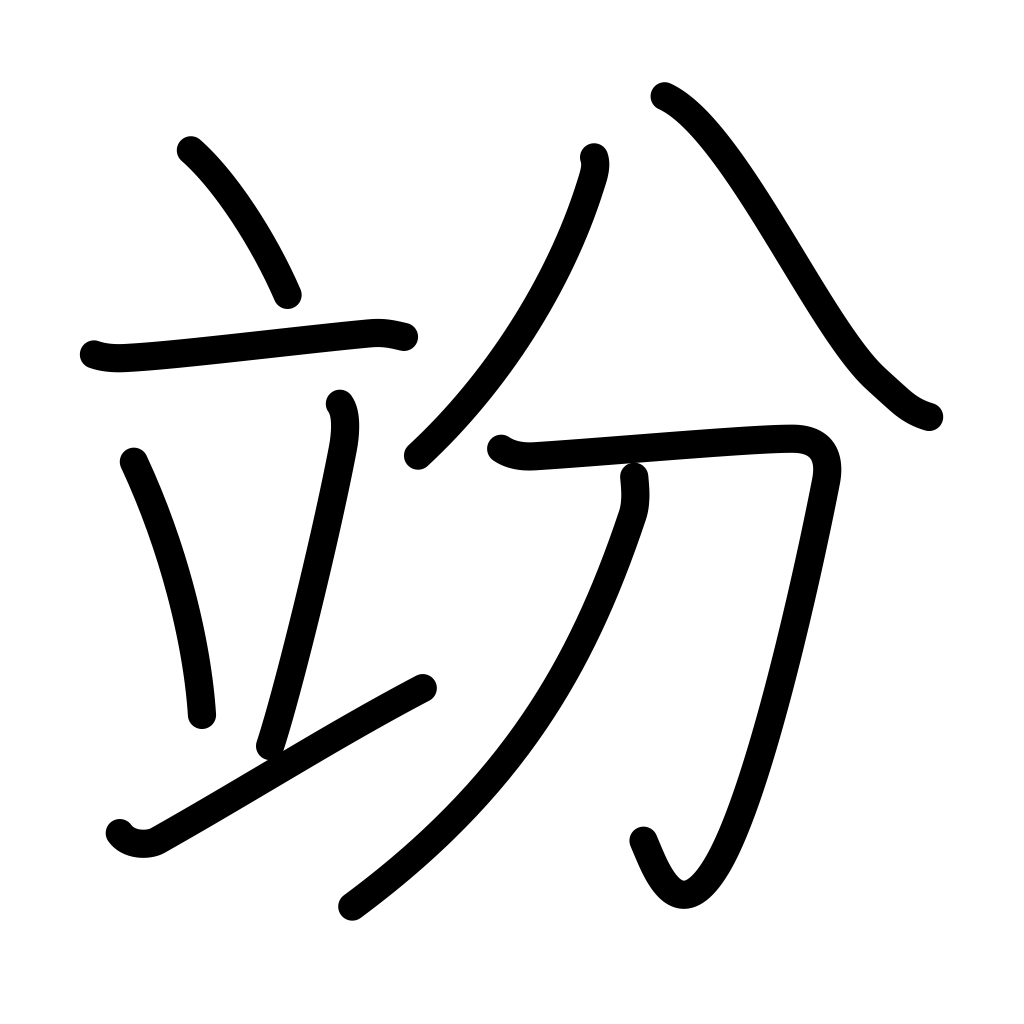
Meaning: decilitre